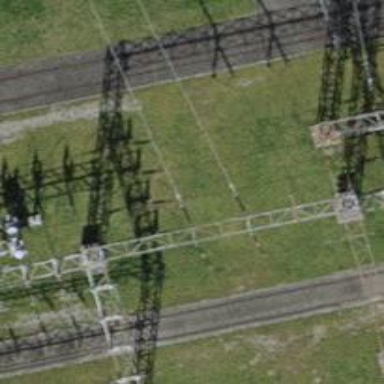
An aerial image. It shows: Power line in the image.